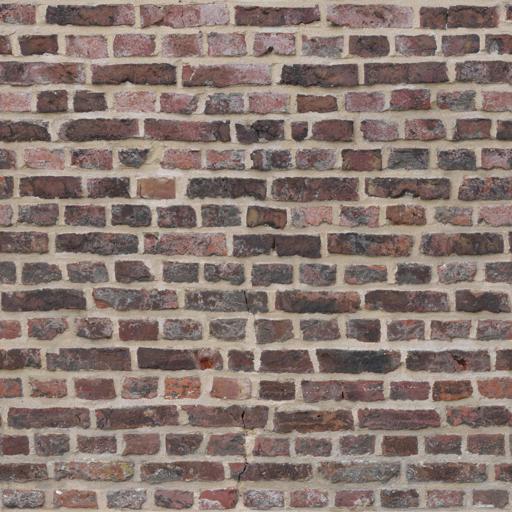
Tags: brick bricks dark medival old vintage